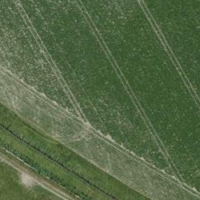
EUNIS habitat code: 52
Species observed at this site:
Cyperus esculentus